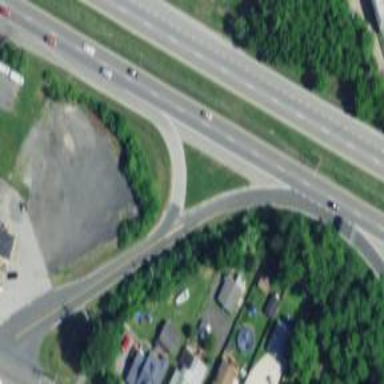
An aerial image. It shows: Trunk link road with asphalt surface.